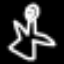
Label: angel